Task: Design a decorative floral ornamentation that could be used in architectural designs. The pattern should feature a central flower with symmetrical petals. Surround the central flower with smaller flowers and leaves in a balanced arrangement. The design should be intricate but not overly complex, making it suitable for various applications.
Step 1843:
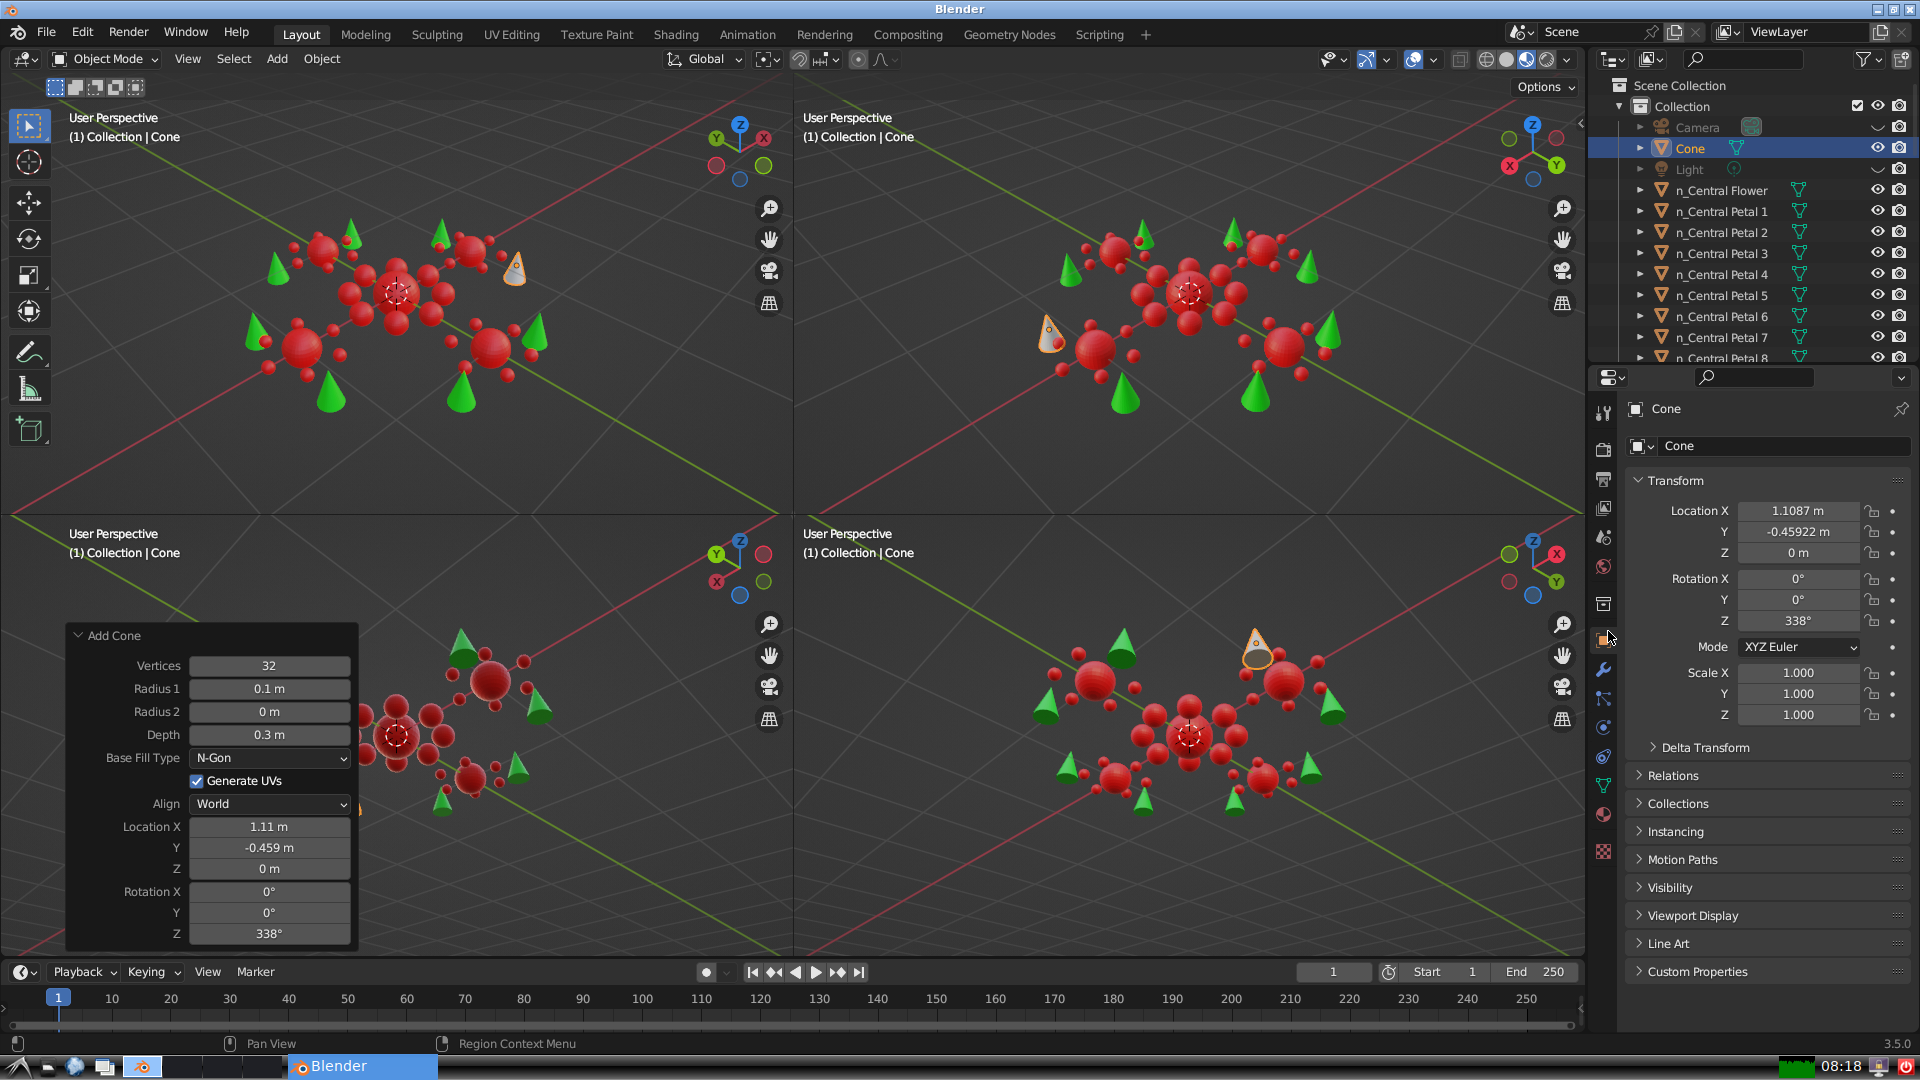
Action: {"mouse_move": [1732, 445]}